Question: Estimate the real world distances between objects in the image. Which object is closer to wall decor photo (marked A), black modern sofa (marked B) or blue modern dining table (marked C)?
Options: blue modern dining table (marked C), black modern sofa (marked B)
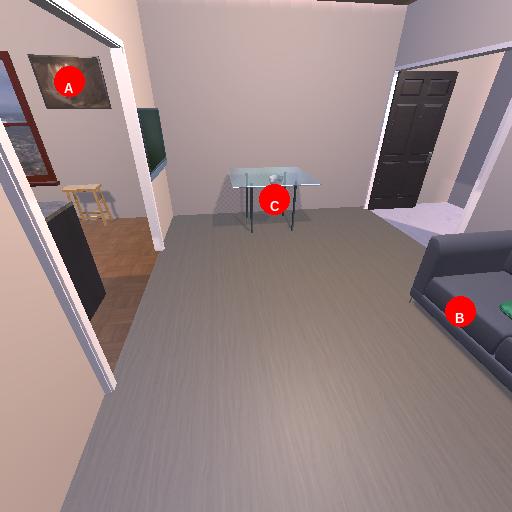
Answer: blue modern dining table (marked C)